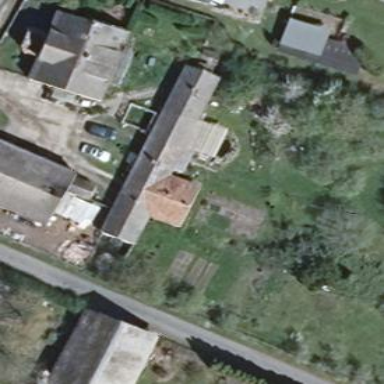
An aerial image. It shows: Shed.